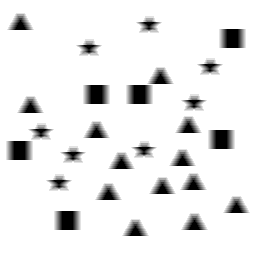
Squares: 6
Triangles: 13
Stars: 8
Total shapes: 27